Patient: sex F, age 58
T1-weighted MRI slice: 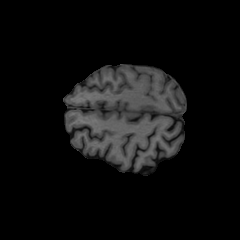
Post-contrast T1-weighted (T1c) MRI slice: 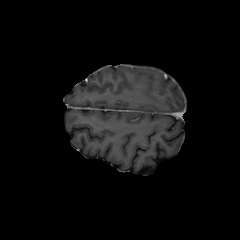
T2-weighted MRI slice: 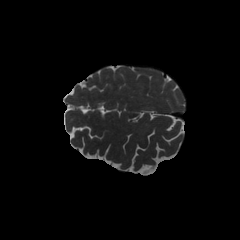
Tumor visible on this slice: no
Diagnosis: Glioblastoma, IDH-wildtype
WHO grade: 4